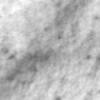
Label: no_change